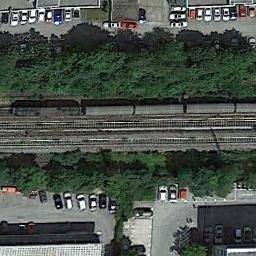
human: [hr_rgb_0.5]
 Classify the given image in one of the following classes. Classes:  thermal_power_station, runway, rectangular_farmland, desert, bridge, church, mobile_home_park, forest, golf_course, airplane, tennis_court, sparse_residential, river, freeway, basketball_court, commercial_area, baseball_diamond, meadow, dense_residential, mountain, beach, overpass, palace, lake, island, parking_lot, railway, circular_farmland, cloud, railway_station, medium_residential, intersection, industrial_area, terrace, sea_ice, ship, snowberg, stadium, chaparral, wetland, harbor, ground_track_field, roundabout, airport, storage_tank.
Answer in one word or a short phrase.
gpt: railway